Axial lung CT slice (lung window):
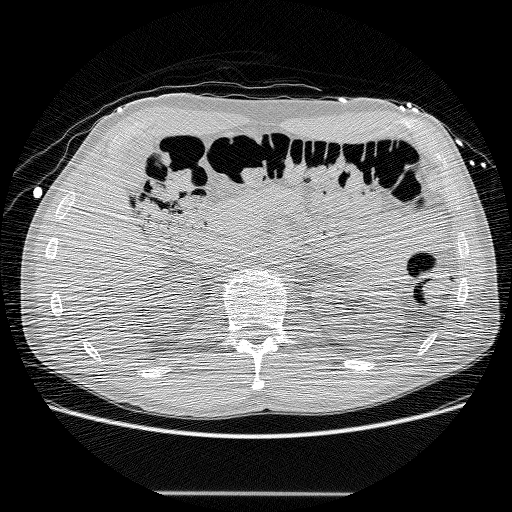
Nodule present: no